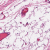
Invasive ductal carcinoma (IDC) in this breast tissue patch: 0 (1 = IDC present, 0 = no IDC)